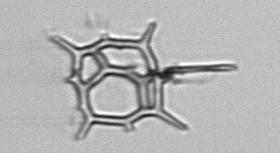
Label: Dictyocha